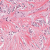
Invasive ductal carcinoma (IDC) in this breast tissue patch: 1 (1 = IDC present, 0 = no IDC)